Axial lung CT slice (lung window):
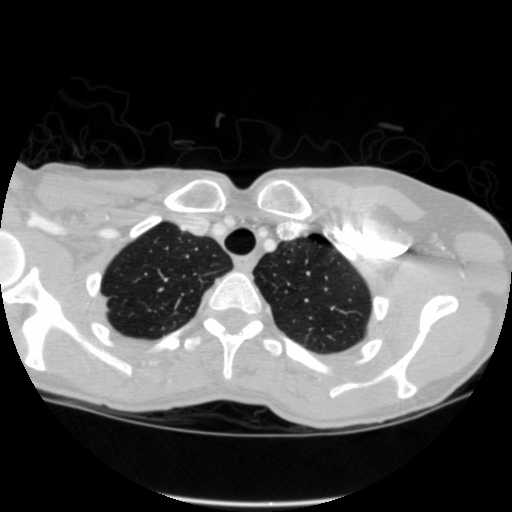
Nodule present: no